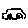
Label: car